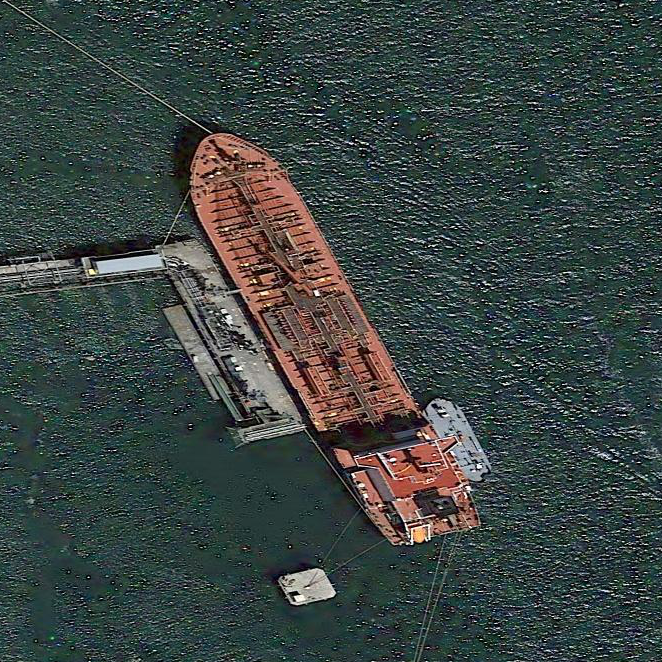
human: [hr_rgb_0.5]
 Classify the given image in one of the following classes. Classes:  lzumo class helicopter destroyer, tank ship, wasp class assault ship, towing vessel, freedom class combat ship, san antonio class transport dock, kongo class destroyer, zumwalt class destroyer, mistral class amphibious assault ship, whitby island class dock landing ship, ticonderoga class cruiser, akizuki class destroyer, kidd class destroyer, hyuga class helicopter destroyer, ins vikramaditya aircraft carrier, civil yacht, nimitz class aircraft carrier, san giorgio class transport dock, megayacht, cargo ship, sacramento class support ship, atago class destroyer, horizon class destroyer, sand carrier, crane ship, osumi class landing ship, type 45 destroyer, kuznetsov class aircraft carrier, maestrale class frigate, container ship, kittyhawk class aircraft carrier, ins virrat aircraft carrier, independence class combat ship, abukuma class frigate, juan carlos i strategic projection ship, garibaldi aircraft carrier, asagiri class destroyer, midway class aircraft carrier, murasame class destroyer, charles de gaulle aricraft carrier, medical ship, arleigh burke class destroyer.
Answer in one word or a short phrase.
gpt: Tank ship